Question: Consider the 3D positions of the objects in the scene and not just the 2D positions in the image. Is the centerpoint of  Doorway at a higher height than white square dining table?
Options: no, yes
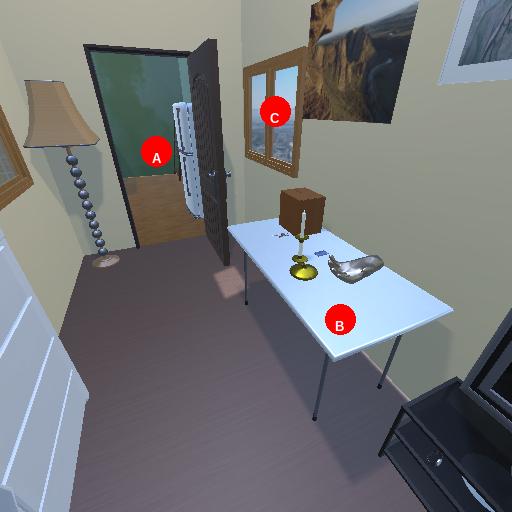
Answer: no